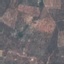
Land use / land cover: PermanentCrop